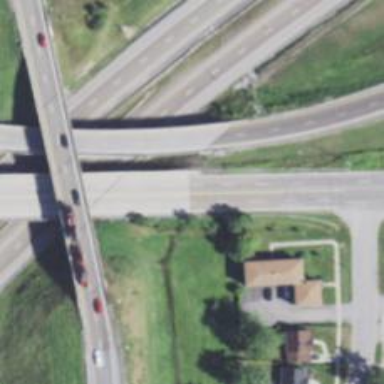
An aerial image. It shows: Tertiary road with bridge.